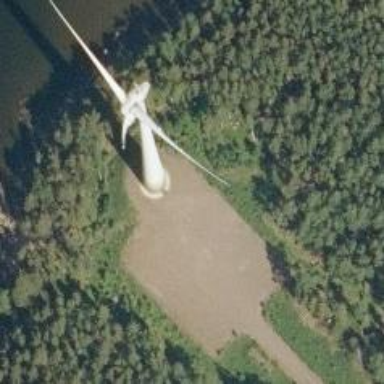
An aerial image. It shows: Wind generator powered by wind turbines.